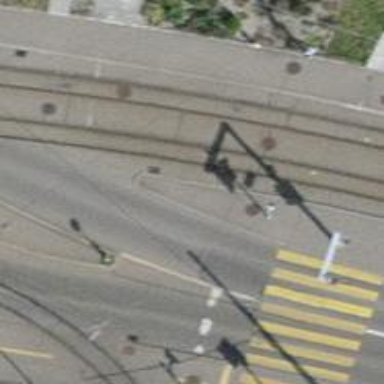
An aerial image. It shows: Crossing for the railway.